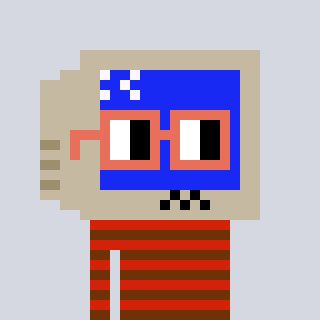
a pixel art character with square orange glasses, a old monitor-shaped head and a red-colored body on a cool background